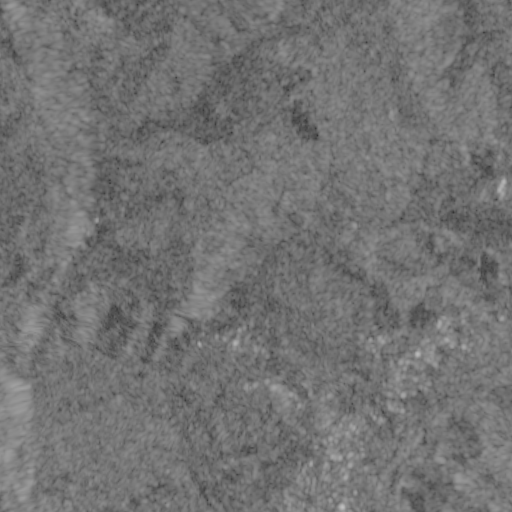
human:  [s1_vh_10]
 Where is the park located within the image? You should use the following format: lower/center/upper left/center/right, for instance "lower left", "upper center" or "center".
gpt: The park is located in the lower right of the image.
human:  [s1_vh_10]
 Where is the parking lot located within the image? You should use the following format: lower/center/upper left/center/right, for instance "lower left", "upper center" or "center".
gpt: The parking lot is located in the lower right of the image.
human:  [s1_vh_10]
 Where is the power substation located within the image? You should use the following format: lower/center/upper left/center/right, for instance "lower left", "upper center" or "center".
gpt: The power substation is located in the lower right of the image.
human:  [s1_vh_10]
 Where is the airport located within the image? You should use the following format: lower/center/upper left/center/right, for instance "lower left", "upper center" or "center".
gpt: There is no airport in the image.

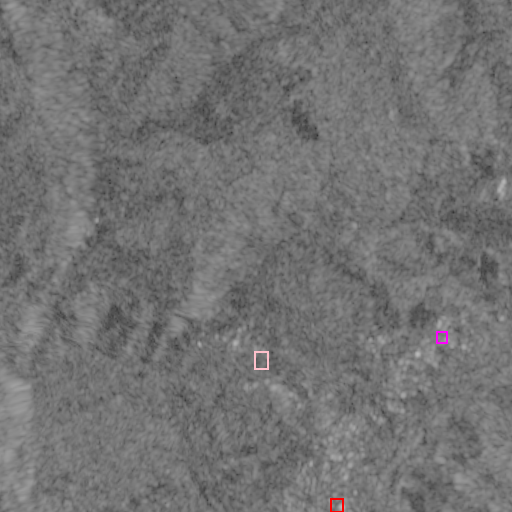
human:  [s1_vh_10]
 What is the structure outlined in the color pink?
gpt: The structure outlined in pink is a park.
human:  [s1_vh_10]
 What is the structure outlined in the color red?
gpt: The structure outlined in red is a parking lot.
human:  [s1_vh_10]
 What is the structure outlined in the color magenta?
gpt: The structure outlined in magenta is a power substation.
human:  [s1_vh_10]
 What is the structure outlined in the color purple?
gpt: There is no purple outline.